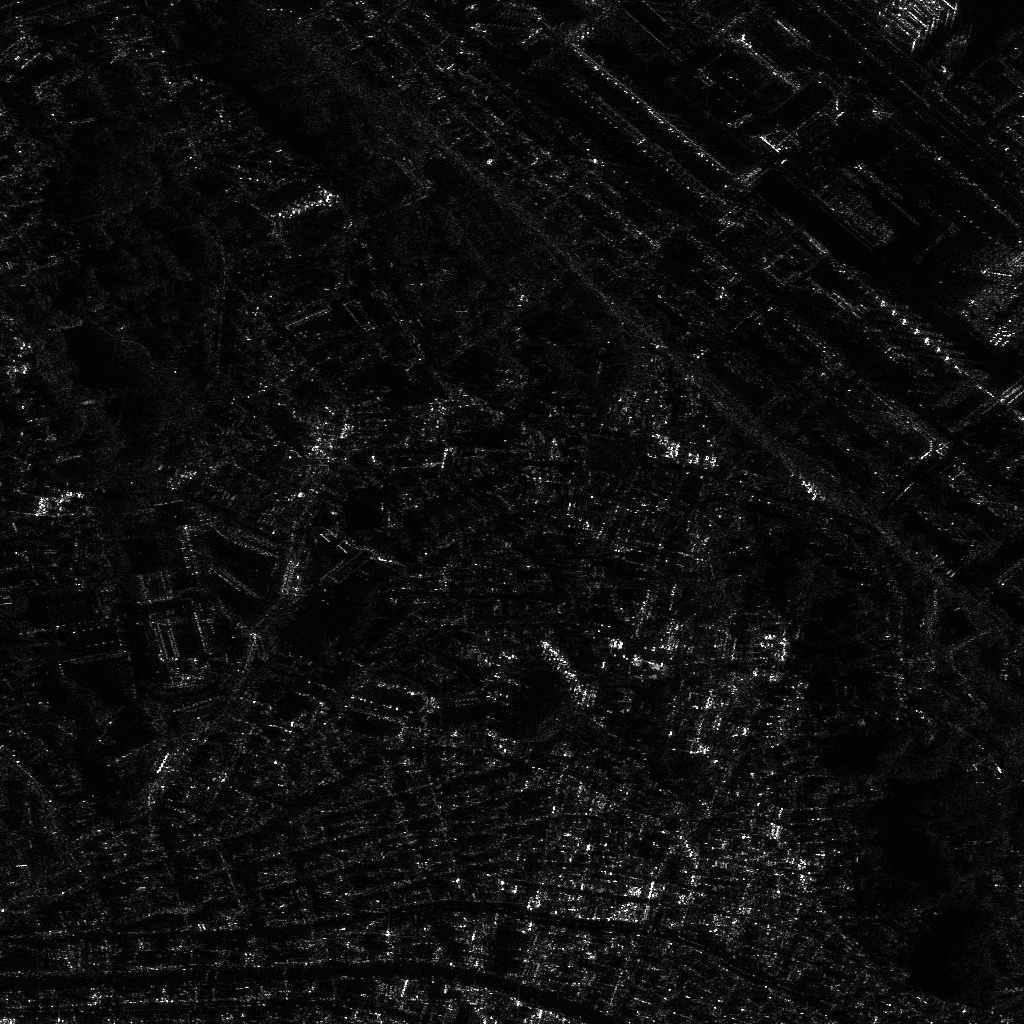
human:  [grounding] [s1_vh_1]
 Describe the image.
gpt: In the satellite image, there is  <ref>3 small container </ref> <box>[[87, 1, 90, 1, 39], [86, 1, 90, 2, 39], [86, 2, 89, 3, 39]]</box> located at top right.